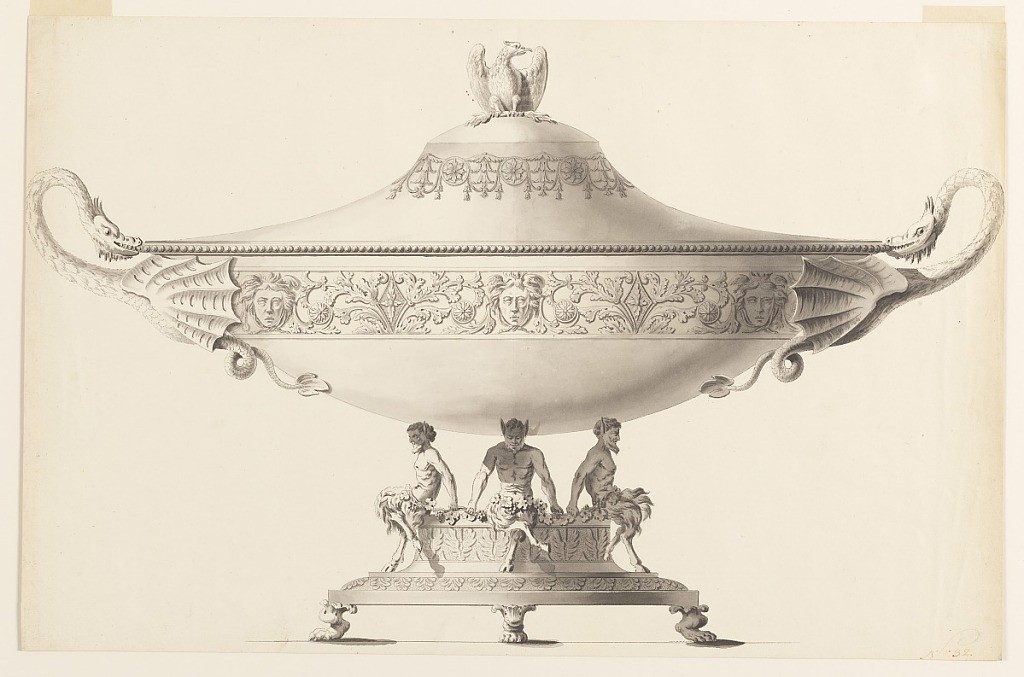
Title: Design for a Tureen
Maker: Joseph Anton Seethaler II, German, 1799–1868
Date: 1820-1830
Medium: Pen and ink on paper
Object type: Drawing
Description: Three satyrs are shown seated upon a pedestal and supporting with their heads the ovoidal bowl which is decorated with a frieze in which Medusae alternate with an acanthus plant with a rosette in the center. Dragons as handles and a spread eagle over a thunder bolt on top of the cover.